Question: I thought that it is going to be an easy thing but I am stuck with scrolling. Height of my 'UIScrollView' is equal to the hight sets in my code (700) . I ticked off 'Use Autolayout'. And it scrolls but do not show fully text 'UITextView' . It is non-editable text, just description of town. It is a large text. I want to make some autofix for 'UIScrollView' according to the long of the 'UITextView'. Don't want free space at the end of UITextView.
Thank you
Right now it looks something like this:

'''
#import <UIKit/UIKit.h>
#import "Parse/Parse.h"
#import "TableViewController.h"
@interface DetailViewController : UIViewController < UITextFieldDelegate, UITextViewDelegate, UIScrollViewDelegate>
@property (strong, nonatomic) IBOutlet UITextView *PopisMesta;
@property (nonatomic, strong) PFObject *detailItem;
@property (nonatomic,strong) IBOutlet UILabel *deatailedlabel;
@property (nonatomic, strong) IBOutlet UILabel *pocetobyv;
@property (strong, nonatomic) IBOutlet UIImageView *imageviewsec;
@property (strong, nonatomic) IBOutlet UIScrollView *viewScroller;
@end
'''
'''
#import "DetailViewController.h"
#import "Parse/Parse.h"
#import <SDWebImage/UIImageView+WebCache.h>
@interface DetailViewController ()
@end
@implementation DetailViewController
@synthesize PopisMesta;
@synthesize deatailedlabel;
@synthesize pocetobyv;
@synthesize imageviewsec;
@synthesize viewScroller;
- (id)initWithNibName:(NSString *)nibNameOrNil bundle:(NSBundle *)nibBundleOrNil
{
self = [super initWithNibName:nibNameOrNil bundle:nibBundleOrNil];
if (self) {
// Custom initialization
}
return self;
}
- (void)viewDidLoad
{
[viewScroller setScrollEnabled:YES];
[viewScroller setContentSize:CGSizeMake(320, 700)];
self.PopisMesta.text = [self.detailItem objectForKey:@"PopisMesta"];
self.deatailedlabel.text = [self.detailItem objectForKey:@"MestoName"];
self.pocetobyv.text = [self.detailItem objectForKey:@"PocetObyv"];
[self.imageviewsec setImageWithURL:[NSURL URLWithString:[self.detailItem objectForKey:@"ImageURL"]]
placeholderImage:[UIImage imageNamed:@"placeholder.png"]];
}
- (void)didReceiveMemoryWarning
{
[super didReceiveMemoryWarning];
// Dispose of any resources that can be recreated.
}
@end
'''
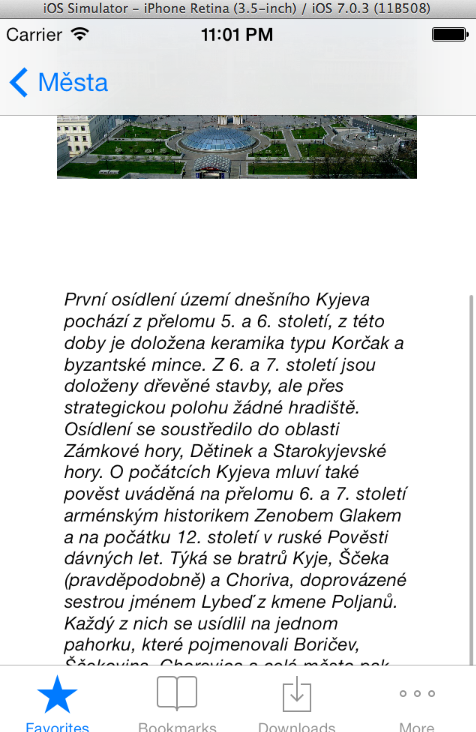
Answer: It is a wrong way! you have to put inside your view in a interface all you need, but you have to use a little trick:
1) open your interface and put your 'UIScrollView'

2) inside a 'UIScrollView' put a 'UIImageView'

3) under your image put your text inside a 'UILabel' (I know is strange, but is a best and fast way to do wath you want)

4) follow my screen i made for you ;)

1) Here is normal view on interface builder

2) Now set a free form for you ViewController

3) Go to size and set what you want long (to see all inside a scroll view)

4) This is a result, set what you want and after remake viewController a 568 Height

Hope this help you!